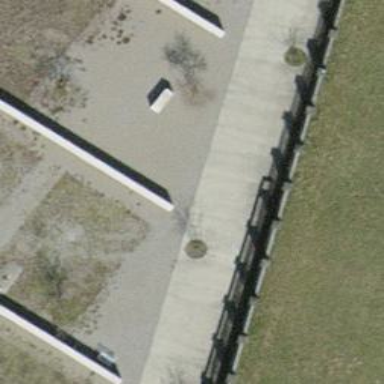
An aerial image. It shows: Wall is shown in the image.